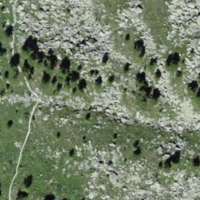
EUNIS habitat code: 31
Species observed at this site:
Rhododendron ferrugineum
Campanula barbata